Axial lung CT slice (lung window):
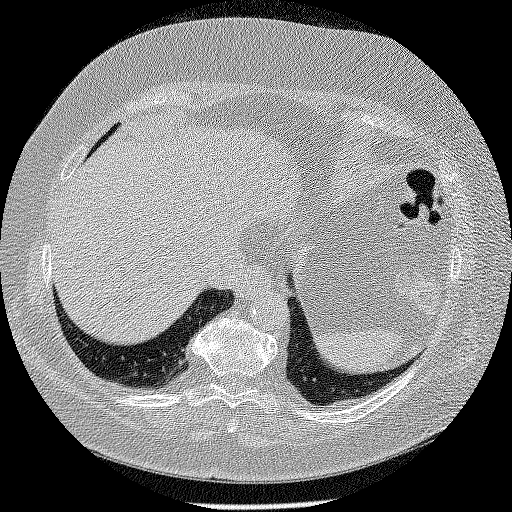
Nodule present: no